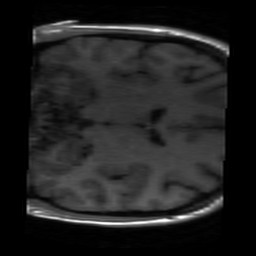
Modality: T1w
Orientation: coronal